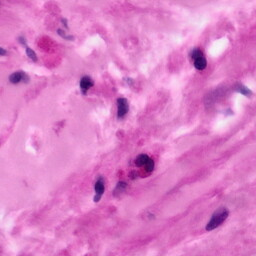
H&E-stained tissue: Pancreatic